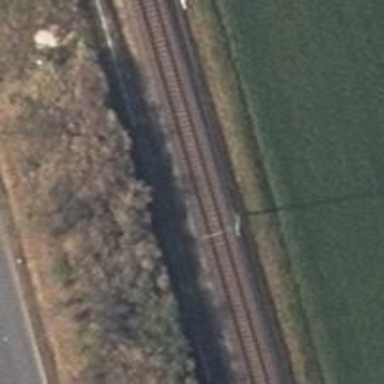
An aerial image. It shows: Milestone along the railway with catenary mast.